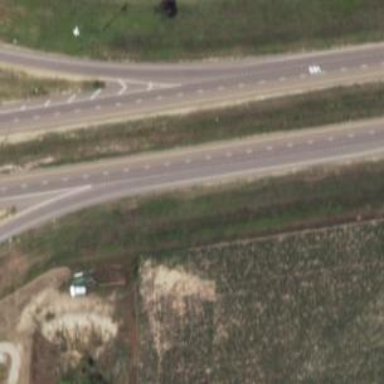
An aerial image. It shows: Road with dash markings.